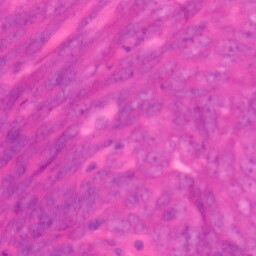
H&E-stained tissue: Colon